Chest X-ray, PA view. Patient: 60 years old, sex F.
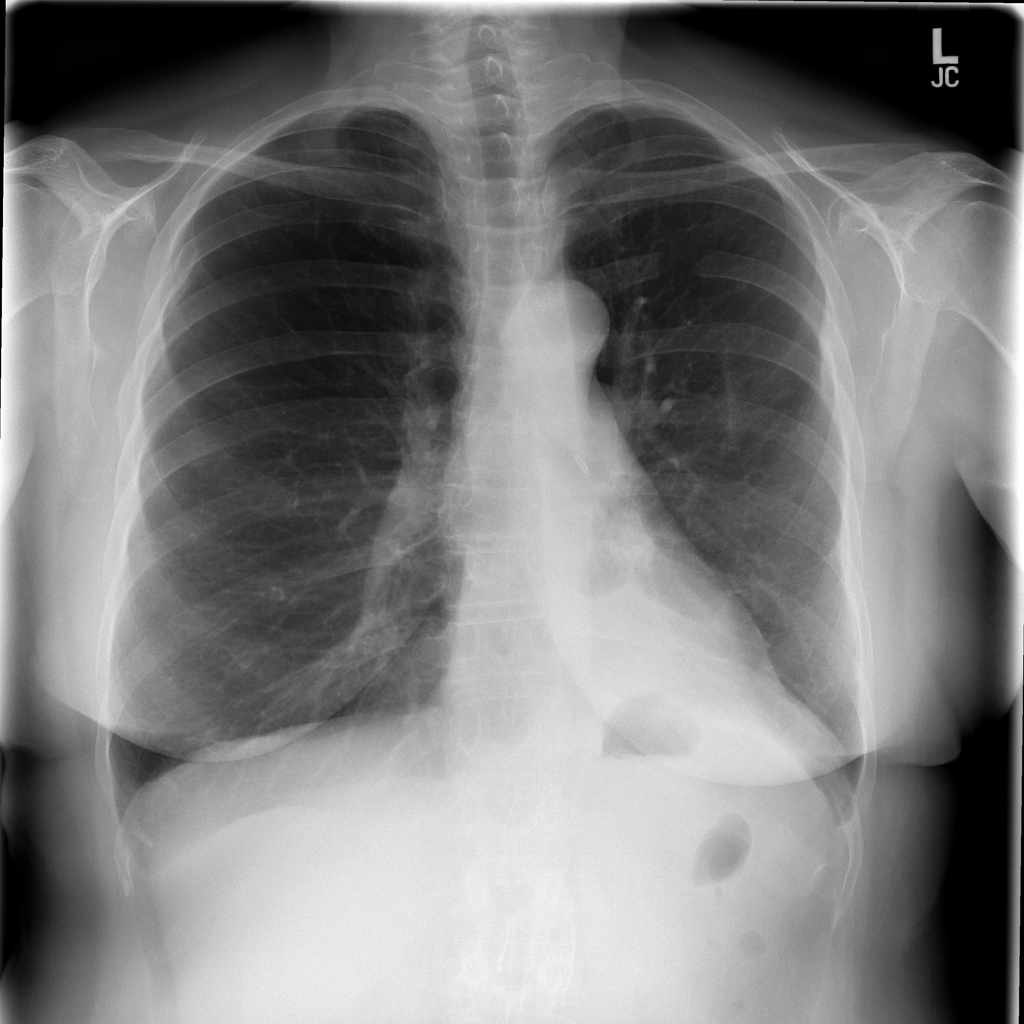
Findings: Emphysema, Mass